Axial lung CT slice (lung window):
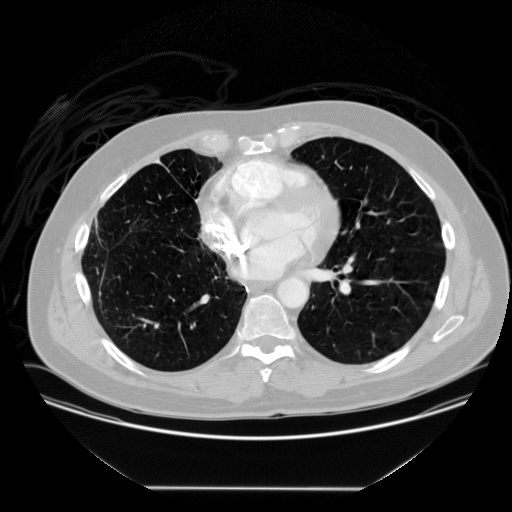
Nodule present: no